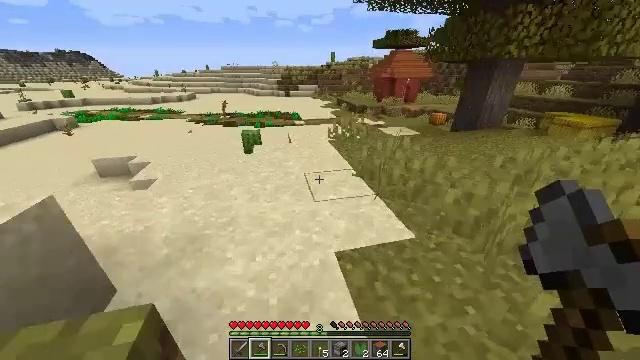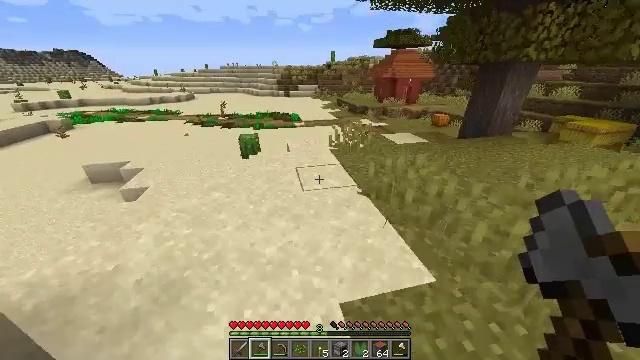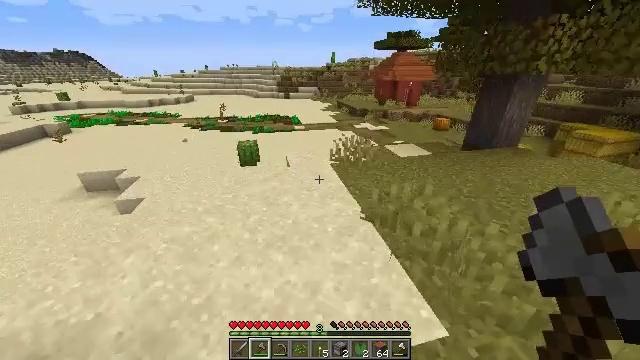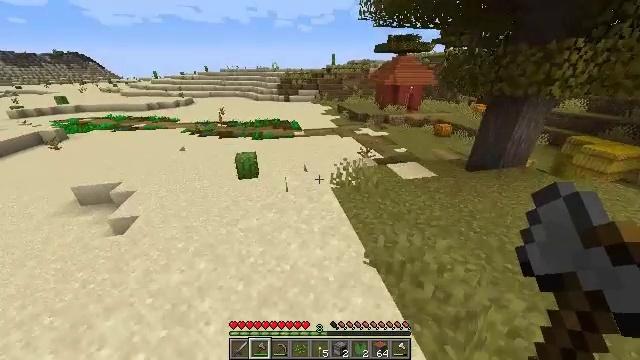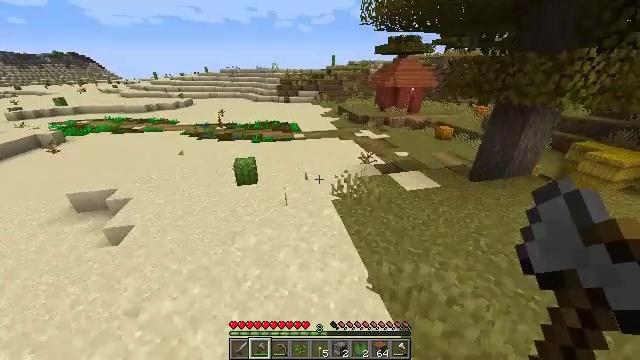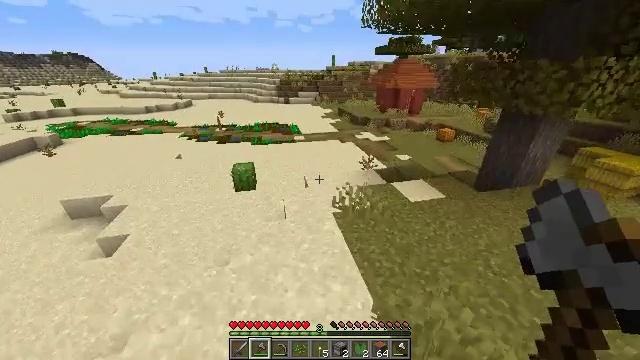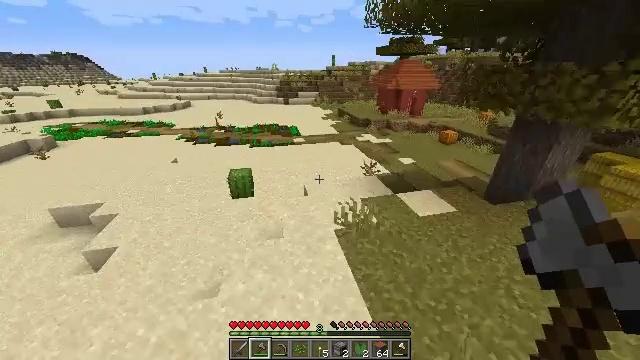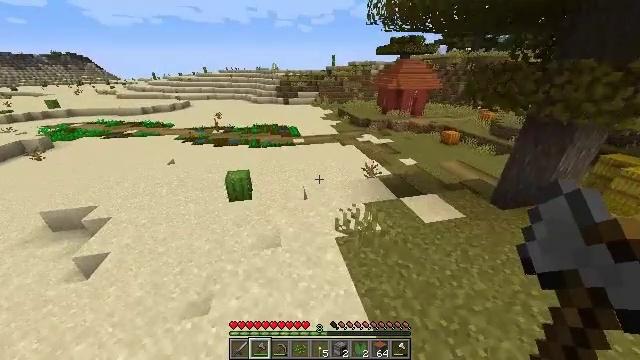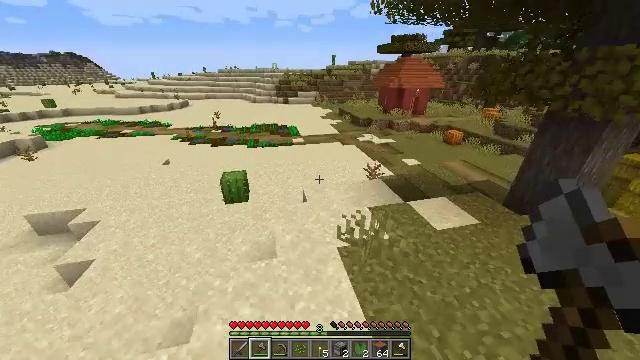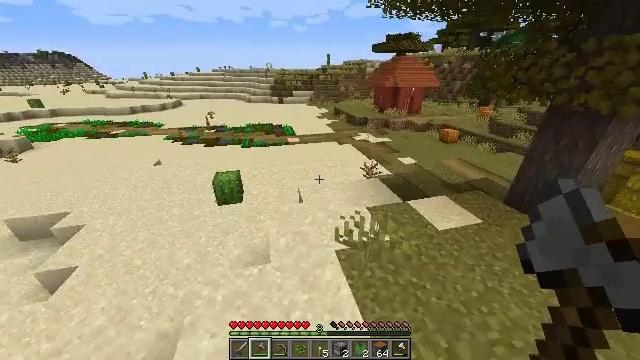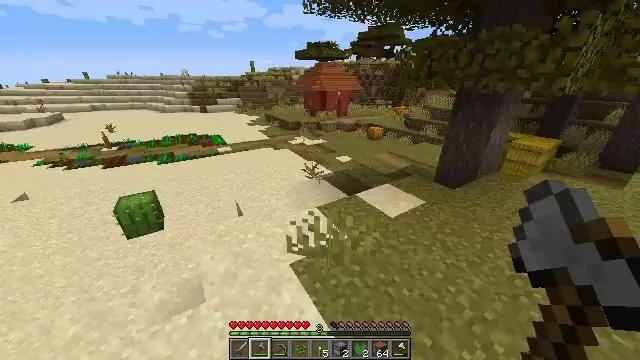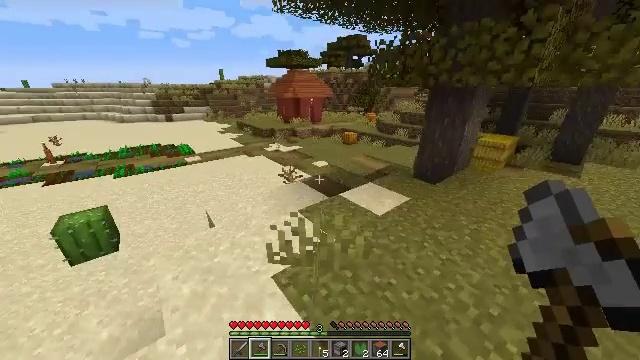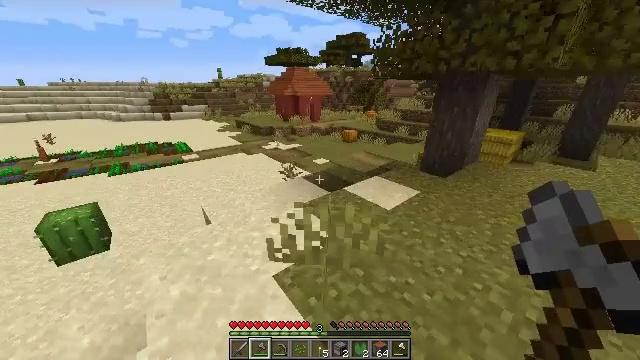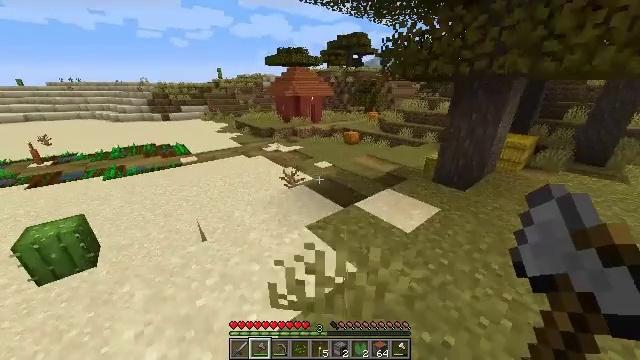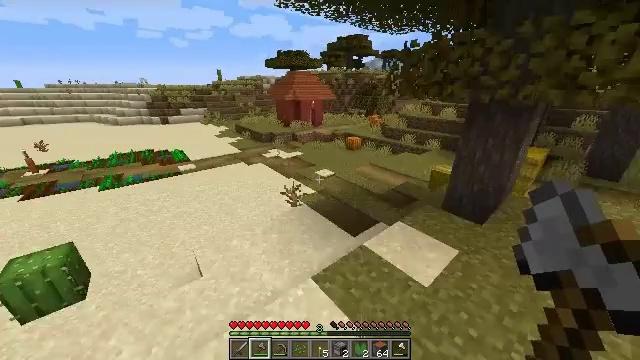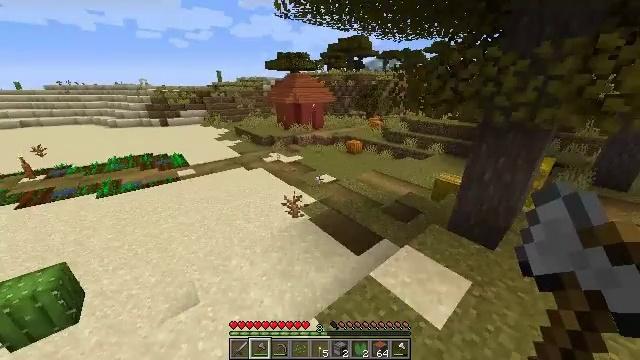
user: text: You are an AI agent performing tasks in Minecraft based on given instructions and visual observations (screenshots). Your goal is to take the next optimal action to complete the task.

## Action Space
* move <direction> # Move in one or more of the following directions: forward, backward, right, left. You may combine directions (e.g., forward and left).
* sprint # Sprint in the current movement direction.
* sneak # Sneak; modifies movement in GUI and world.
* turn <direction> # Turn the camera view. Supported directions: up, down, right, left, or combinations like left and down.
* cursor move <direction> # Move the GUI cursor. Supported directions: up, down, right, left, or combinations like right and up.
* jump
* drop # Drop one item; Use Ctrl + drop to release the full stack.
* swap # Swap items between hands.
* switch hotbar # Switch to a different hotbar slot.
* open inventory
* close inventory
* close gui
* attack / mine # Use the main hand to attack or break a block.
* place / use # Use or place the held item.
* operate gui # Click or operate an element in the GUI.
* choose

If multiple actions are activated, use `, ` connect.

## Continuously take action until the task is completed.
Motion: motion action
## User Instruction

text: Harvest a pumpkin from the field.
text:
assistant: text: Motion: move forward, jump
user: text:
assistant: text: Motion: move forward, jump
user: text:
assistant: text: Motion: move forward, jump
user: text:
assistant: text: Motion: move forward, jump
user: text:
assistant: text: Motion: move forward, jump
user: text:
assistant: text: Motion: move forward, jump
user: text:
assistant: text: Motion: move forward, jump
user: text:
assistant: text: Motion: move forward, jump
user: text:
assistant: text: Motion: move forward, turn right, jump
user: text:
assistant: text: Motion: move forward, turn right and up, jump
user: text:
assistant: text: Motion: move forward, turn right and up, jump
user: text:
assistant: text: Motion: move forward, jump
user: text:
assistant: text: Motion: move forward, jump
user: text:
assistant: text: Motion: move forward, jump
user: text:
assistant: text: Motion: move forward, jump
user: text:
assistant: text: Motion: move forward, jump
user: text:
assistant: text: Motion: move forward, jump
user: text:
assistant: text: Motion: move forward, jump
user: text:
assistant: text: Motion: move forward, turn right, jump
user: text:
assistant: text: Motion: move forward, turn right, jump
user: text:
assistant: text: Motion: move forward, turn right and up
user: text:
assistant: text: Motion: move forward, turn right and up
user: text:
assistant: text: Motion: move forward, turn right
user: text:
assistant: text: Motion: move forward, turn right
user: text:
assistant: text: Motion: move forward
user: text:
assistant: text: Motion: move forward, jump
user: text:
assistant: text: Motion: move forward, jump
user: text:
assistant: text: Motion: move forward, jump
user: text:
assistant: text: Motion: move forward, jump
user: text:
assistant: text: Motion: move forward, jump